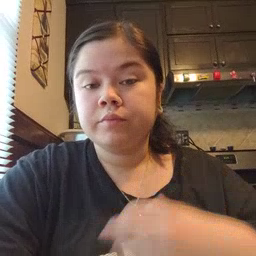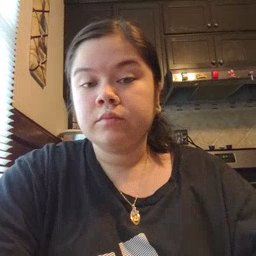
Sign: shirt